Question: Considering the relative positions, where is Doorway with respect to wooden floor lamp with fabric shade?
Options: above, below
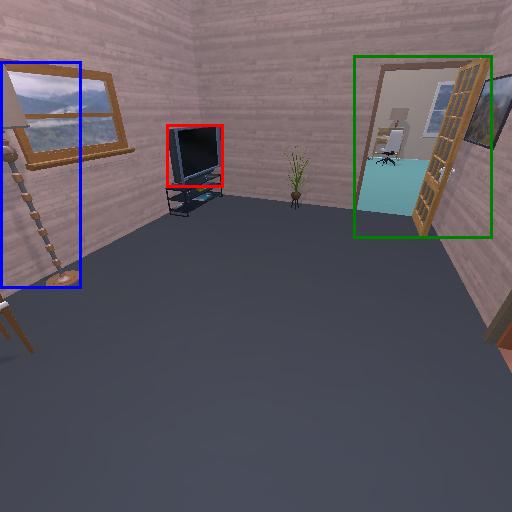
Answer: above